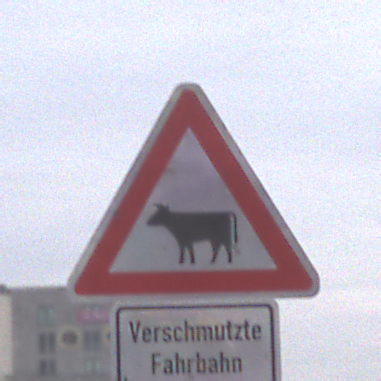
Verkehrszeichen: ViehtriebRechts
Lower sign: HinweiseAufGefahrenDurchVerbaleAngabe4
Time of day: MorningAfternoon
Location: Outdoor (Urban)
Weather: Overcast
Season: NotSpecified
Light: Natural